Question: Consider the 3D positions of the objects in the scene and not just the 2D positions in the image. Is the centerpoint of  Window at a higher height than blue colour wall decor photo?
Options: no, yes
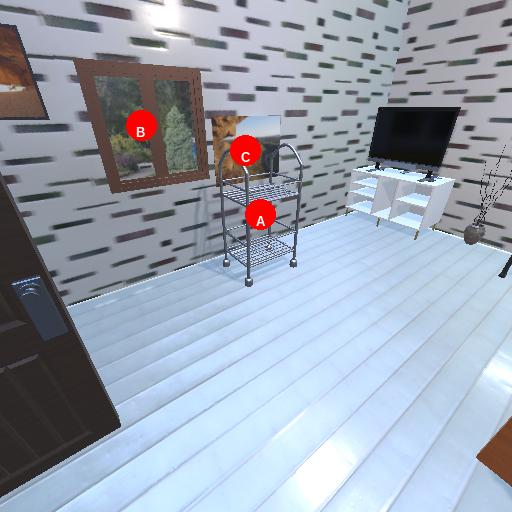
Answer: no